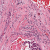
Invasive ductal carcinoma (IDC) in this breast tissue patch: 0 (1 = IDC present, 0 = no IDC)